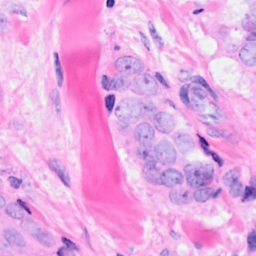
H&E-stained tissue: Breast